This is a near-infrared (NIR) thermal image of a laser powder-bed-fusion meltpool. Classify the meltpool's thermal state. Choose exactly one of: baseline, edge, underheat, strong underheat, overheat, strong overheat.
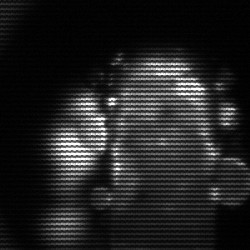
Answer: strong underheat